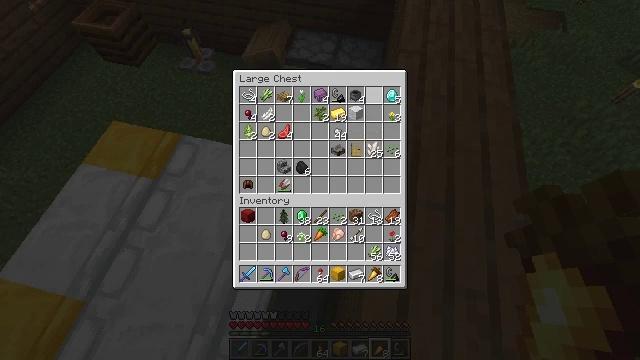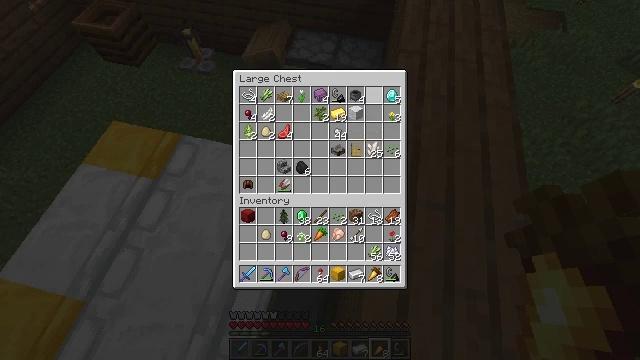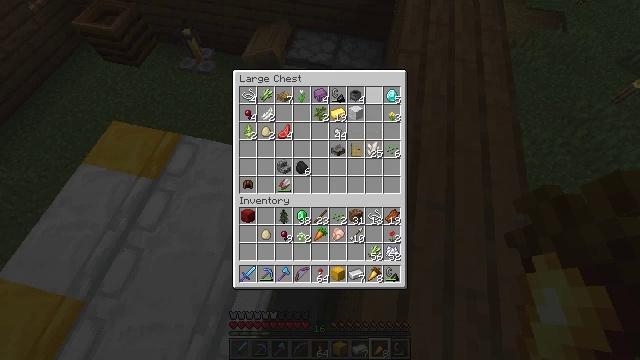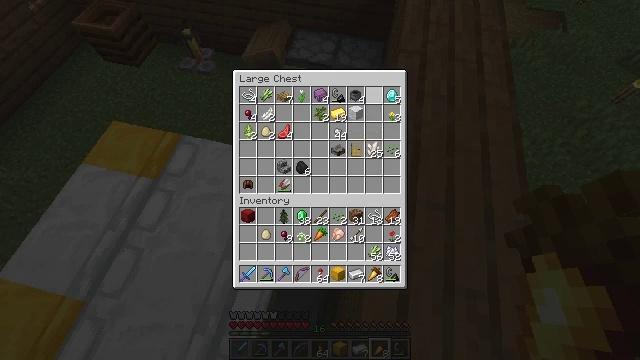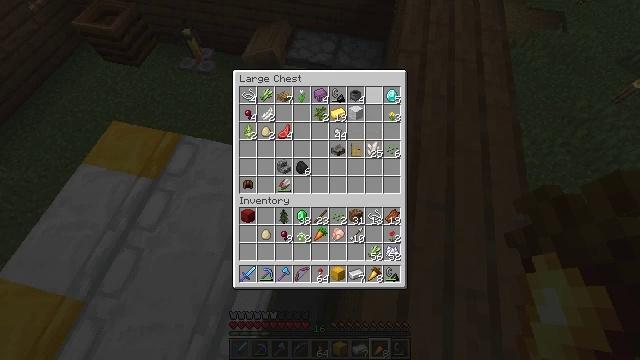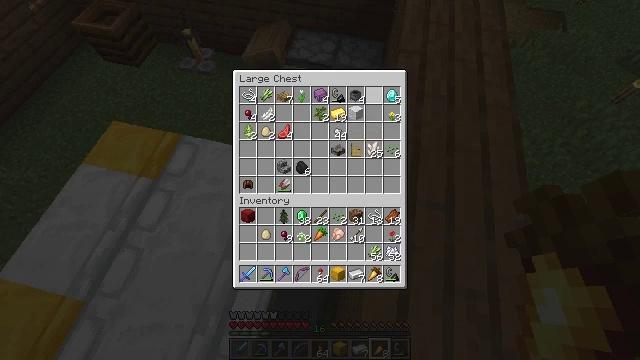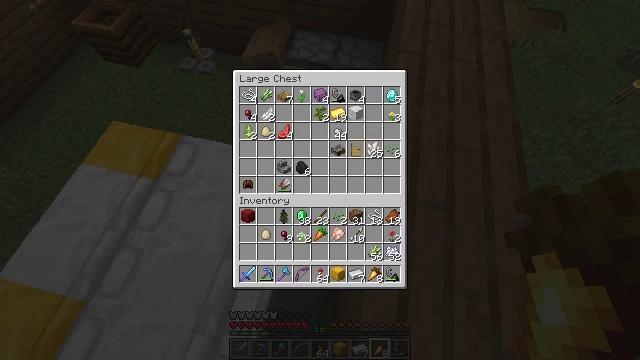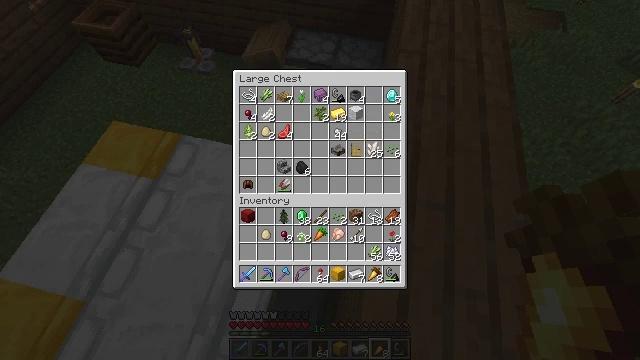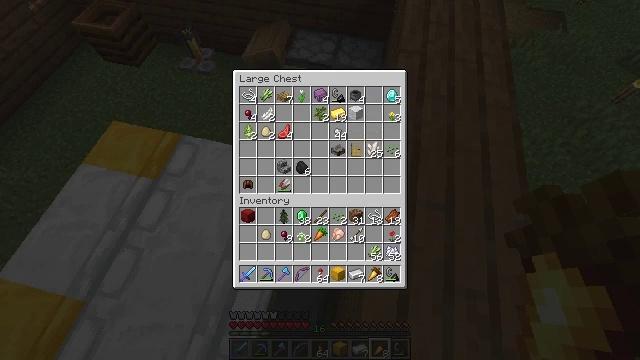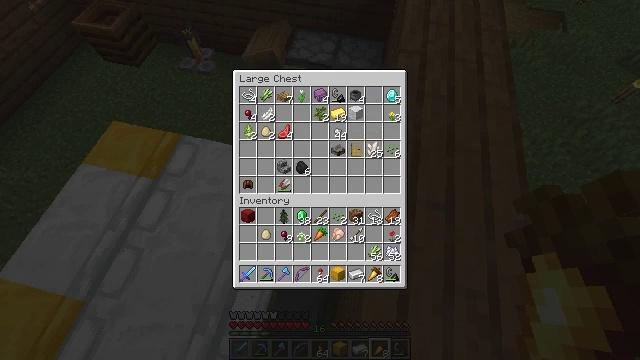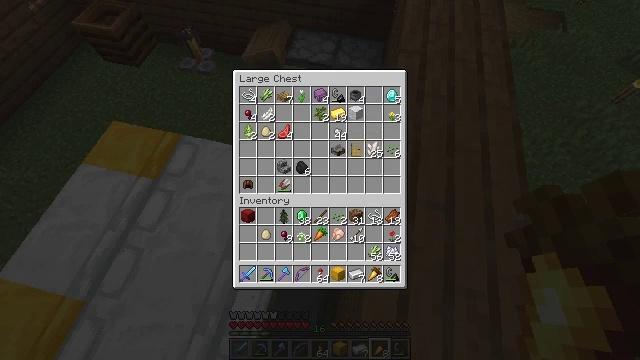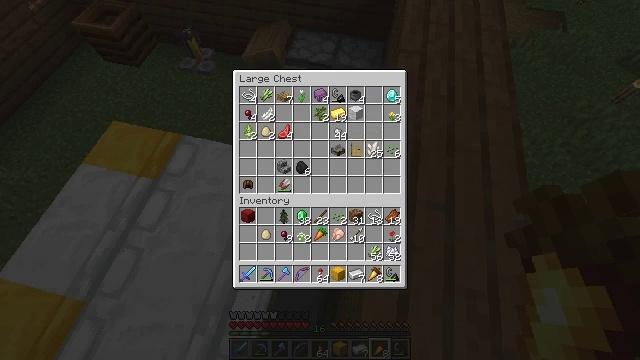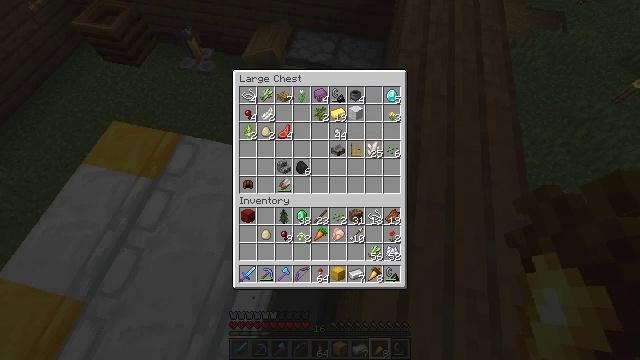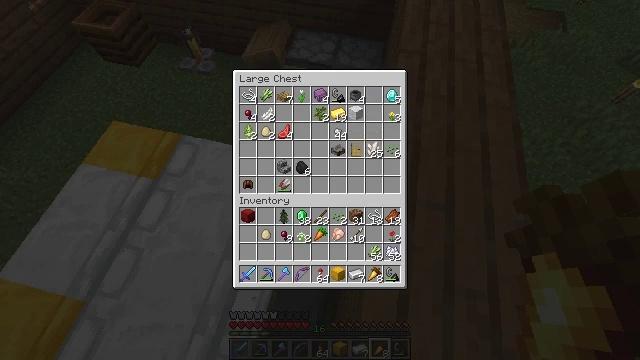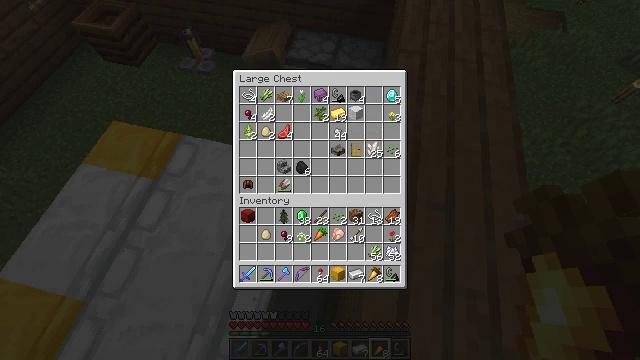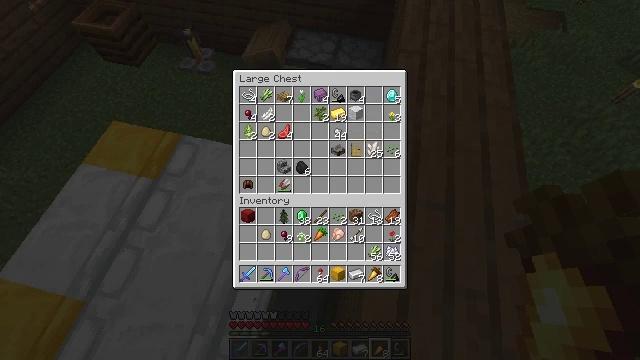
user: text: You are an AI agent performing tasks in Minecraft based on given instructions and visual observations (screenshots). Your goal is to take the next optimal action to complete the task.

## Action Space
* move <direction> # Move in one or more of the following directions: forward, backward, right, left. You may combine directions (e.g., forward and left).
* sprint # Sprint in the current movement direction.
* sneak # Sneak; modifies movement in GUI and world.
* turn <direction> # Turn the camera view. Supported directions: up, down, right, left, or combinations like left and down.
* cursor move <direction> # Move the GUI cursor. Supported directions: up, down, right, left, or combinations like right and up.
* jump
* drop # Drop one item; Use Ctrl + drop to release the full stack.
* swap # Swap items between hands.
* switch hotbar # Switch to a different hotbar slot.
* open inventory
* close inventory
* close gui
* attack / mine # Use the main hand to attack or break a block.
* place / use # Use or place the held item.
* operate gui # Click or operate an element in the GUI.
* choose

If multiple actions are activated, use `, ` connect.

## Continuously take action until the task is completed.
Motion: motion action
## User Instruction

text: Punch the spruce leaves to get saplings.
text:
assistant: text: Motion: sneak, operate gui
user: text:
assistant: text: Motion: sneak, operate gui
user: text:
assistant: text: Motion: sneak
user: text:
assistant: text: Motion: sneak
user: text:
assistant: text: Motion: sneak
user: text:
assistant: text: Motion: sneak, cursor move up
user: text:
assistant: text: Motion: sneak
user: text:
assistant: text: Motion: sneak
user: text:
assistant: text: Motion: sneak
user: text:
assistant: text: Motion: sneak
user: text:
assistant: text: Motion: sneak
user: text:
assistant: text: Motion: sneak
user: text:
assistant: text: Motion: sneak
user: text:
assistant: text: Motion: no_op
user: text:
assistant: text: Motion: no_op
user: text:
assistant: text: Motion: no_op
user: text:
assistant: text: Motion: no_op
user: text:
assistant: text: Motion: no_op
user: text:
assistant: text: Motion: no_op
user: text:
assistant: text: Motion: no_op
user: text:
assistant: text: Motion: no_op
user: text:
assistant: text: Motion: cursor move down
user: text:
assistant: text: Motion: cursor move down
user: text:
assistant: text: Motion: no_op
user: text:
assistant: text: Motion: no_op
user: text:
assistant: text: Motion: no_op
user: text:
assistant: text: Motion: no_op
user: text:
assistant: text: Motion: no_op
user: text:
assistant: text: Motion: no_op
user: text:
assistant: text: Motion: no_op